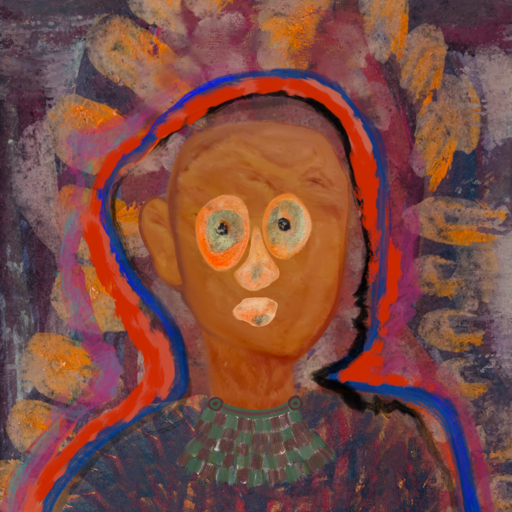
Background: Doll, Head And Neck Front: Pious_Lady, Face Front: Childish, Bust: In_The_Sun, Hair Front: Experience, Head Accessory: Blank, Second Necklace: After_Raid, Necklace: Blank, Baby: Blank